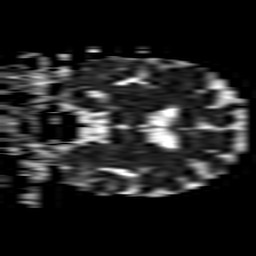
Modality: ADC
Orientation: coronal
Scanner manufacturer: philips
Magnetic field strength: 1.5 T
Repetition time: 3.393 s
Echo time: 0.06922 s